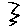
Label: zigzag